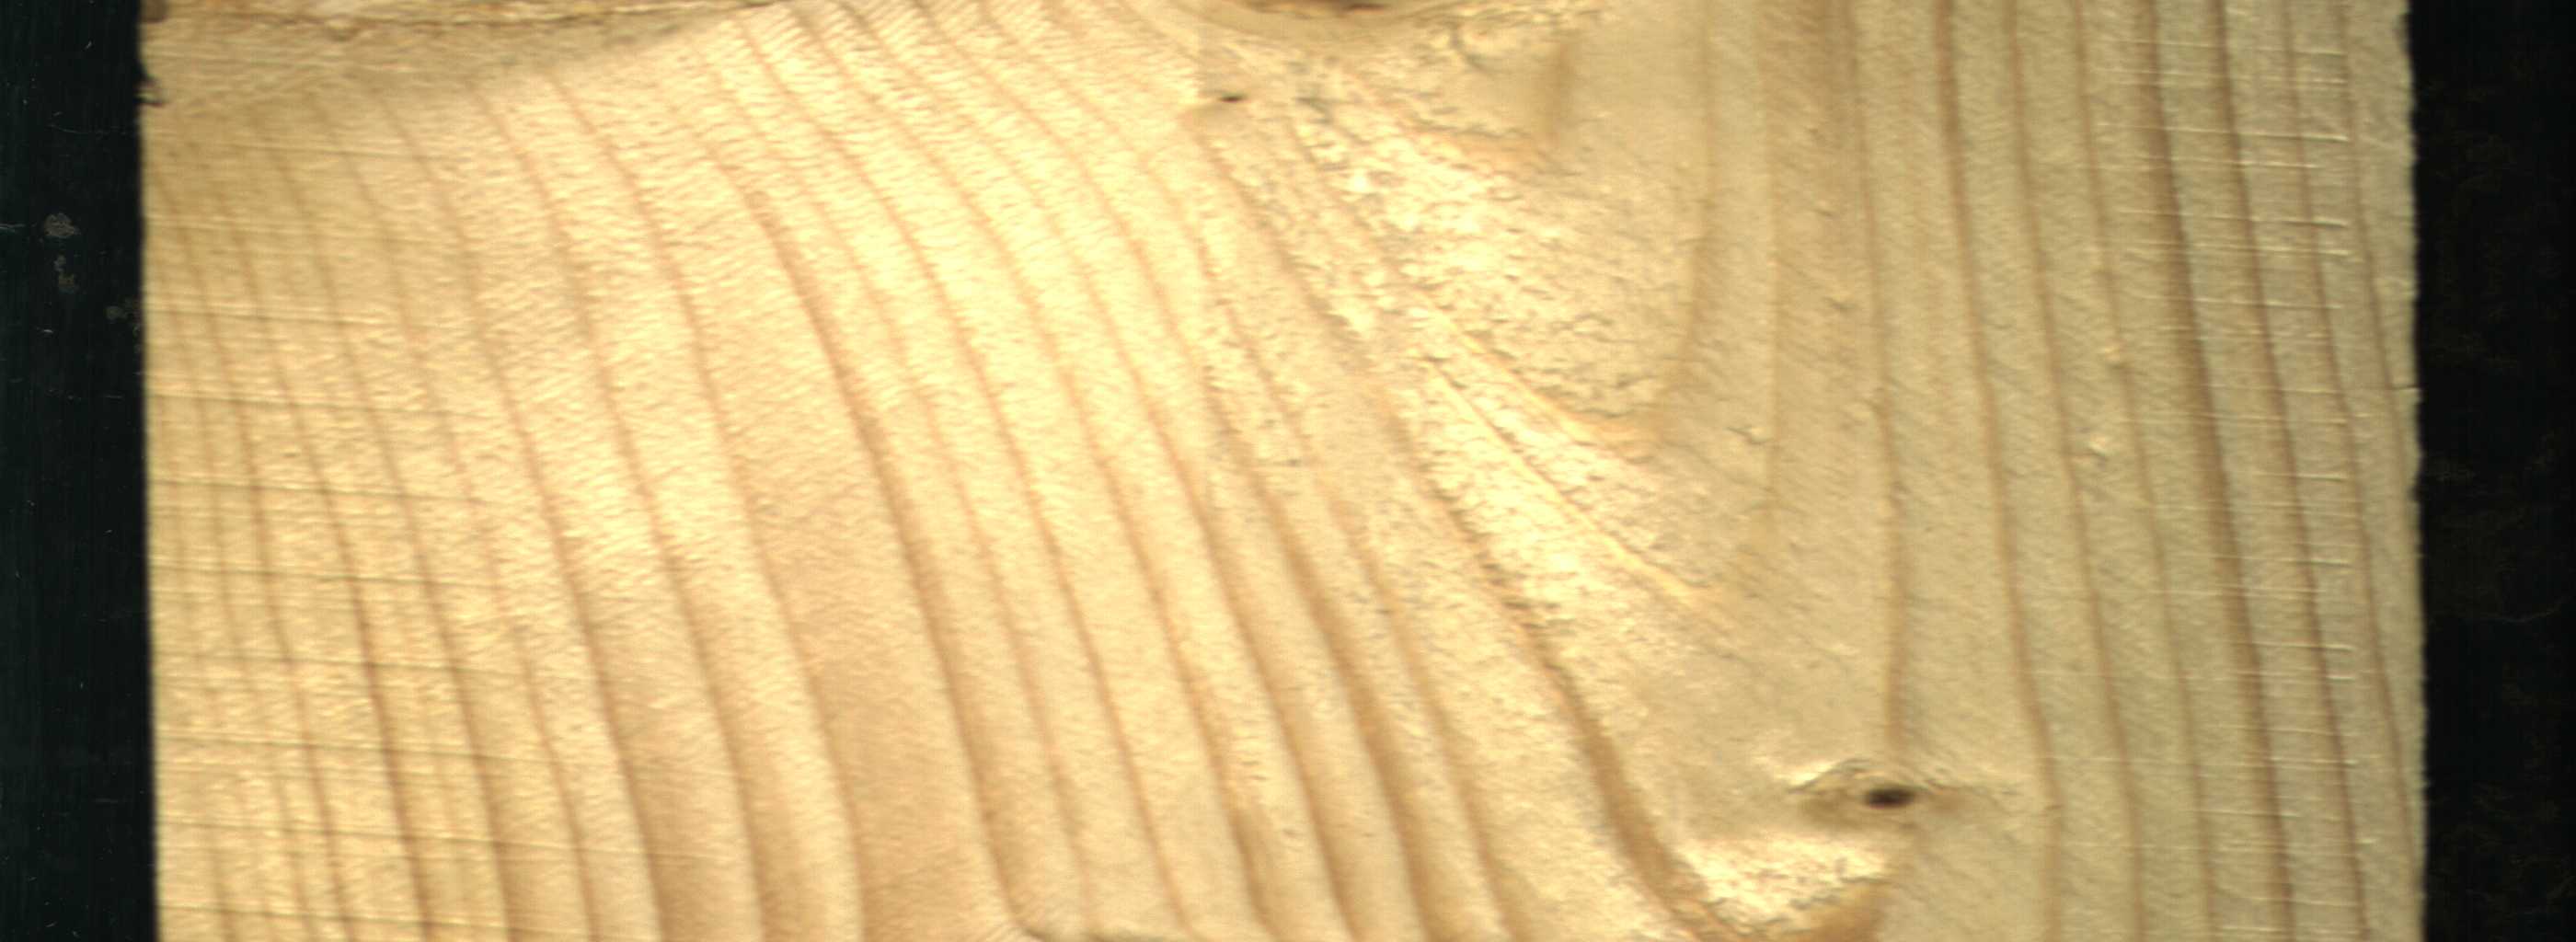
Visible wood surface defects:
Live_Knot
Live_Knot